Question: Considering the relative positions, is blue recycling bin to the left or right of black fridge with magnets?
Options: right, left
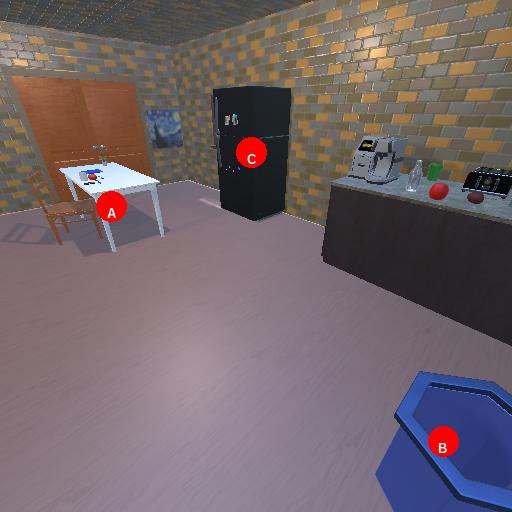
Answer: right